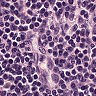
Metastatic tissue present: no